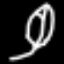
Label: leaf